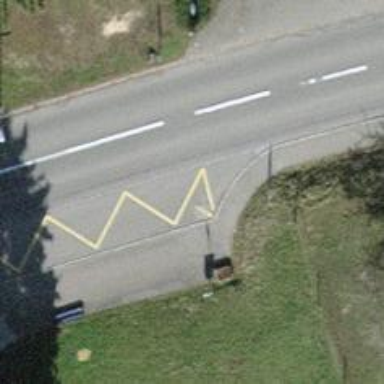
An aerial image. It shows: Post box is visible.